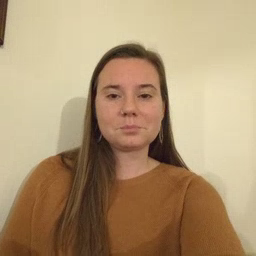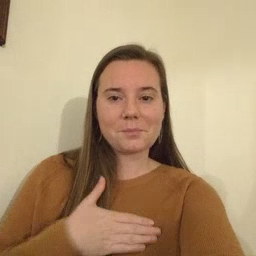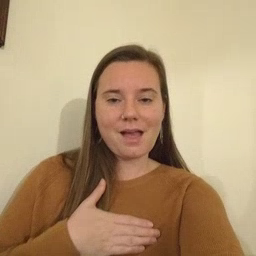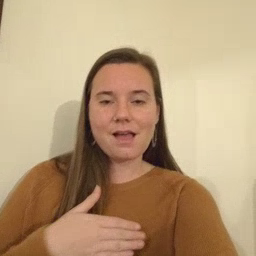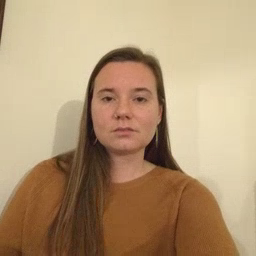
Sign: minemy